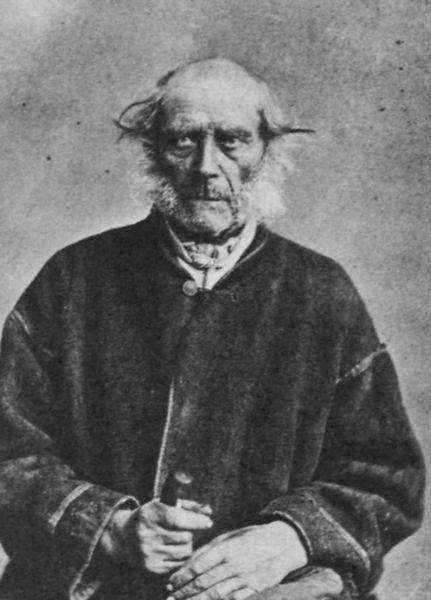
Titel: Porträt
Künstler: Russischer Photograph
Schlagwörter: gott, hand, kopf, mann, umhang, weiß, sitzen, finger, frisur, grau, haar, hintergrund, mund, nase, profil, schwarz, stirn, zeichnung, blick, schal, tuch, alt, anzug, bart, hemd, jacke, wand, augen, falten, kragen, messer, vollbart, ärmel, bildnis, herr, hände, portrait, porträt, schauen, auge, gewand, haare, mantel, sitzend, augenbrauen, en face, frontal, kinn, knopf, lippen, stock, man, backen, wolle, pfeife, ernst, brauen, glatze, halstuch, atelier, knöpfe, oberkörper, foto, fotografie, photographie, griff, alter, greis, philosoph, schwarz weiss, greifen, backenbart, denker, stift, halbglatze, photo, talar, kraus, teufel, zugeknöpft, backe, armut, fotographie, verrückt, gläubig, wahnsinn, joppe, mager, photografie, knop, angeschnitten, stechend, janker, verwirrt, jankerl, seher, magenfalten, ungepflegt, handgriff, stok, irrer, irre, ängstlich, zerzaust, hände*, chirurg, knebel, lichtes haar, wetterfleck, knebelknopf, #hand, messer#, mann mit stock, üfoto